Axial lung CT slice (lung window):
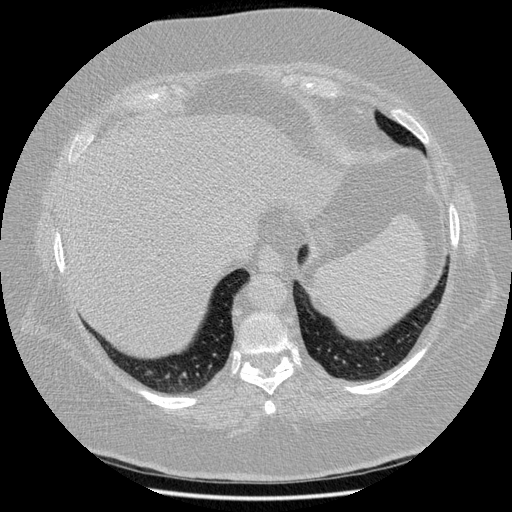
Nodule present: no